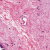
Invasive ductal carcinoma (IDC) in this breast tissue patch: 0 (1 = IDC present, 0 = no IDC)